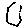
Label: hexagon